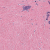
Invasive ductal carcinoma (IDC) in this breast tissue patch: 1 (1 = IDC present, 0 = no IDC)